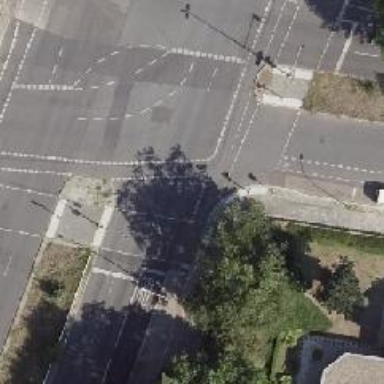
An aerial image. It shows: Secondary road with asphalt surface. There is cycle track on the right side of the road.